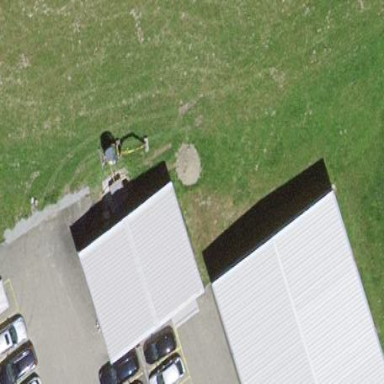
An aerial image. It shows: Shed.